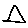
Label: triangle